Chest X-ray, AP view. Patient: 39 years old, sex M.
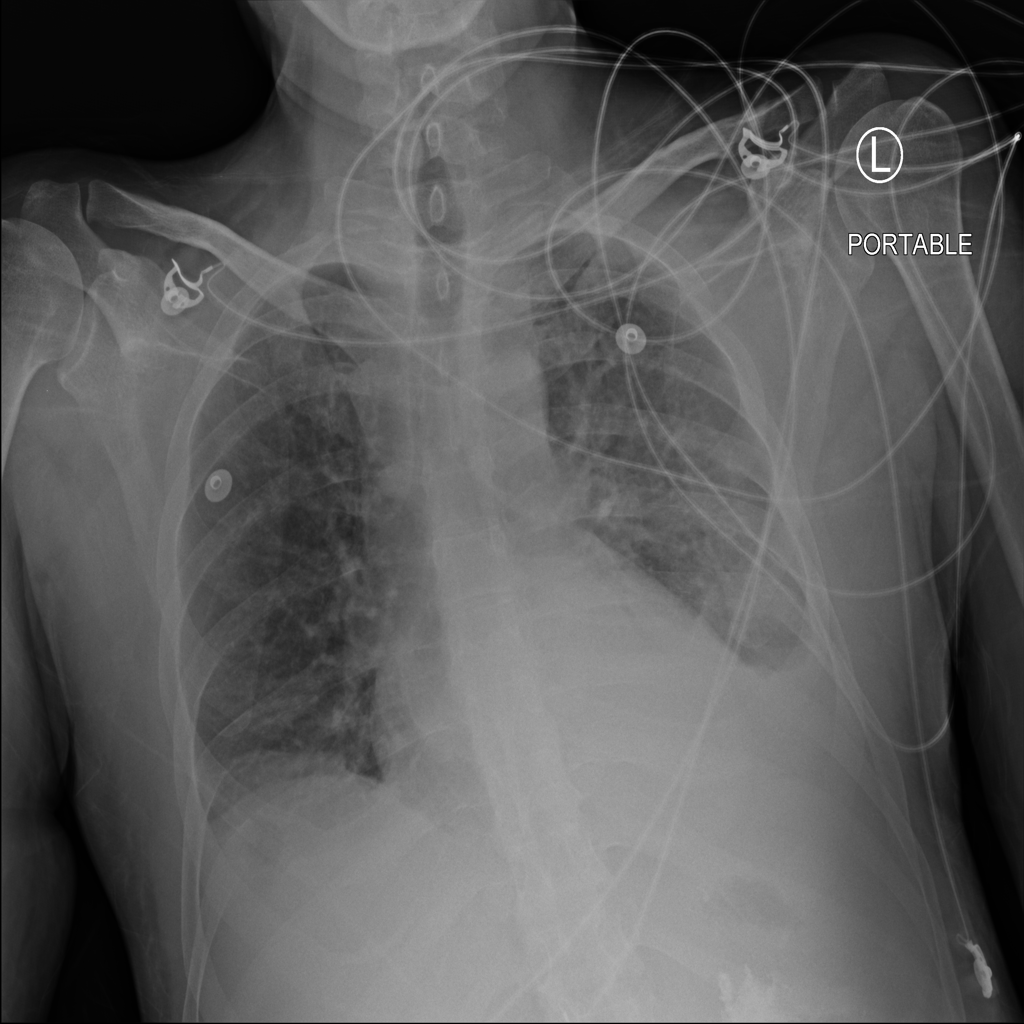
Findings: Effusion, Infiltration